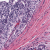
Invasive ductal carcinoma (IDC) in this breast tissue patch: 0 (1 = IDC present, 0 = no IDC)